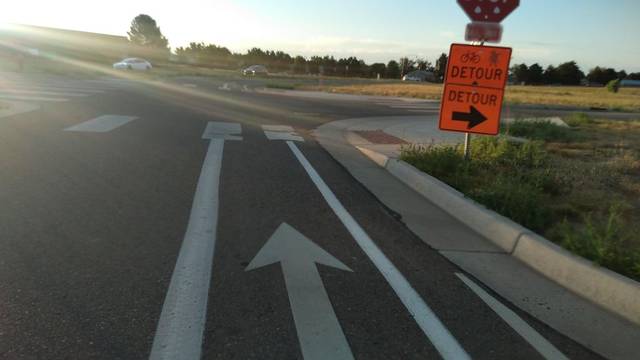
Region: United States
Coordinates: 39.861, -105.059